Question: I was checking my Google Analytics Realtime Overview and I found the following.
Is it harmful to my site? Should I take any precautions?

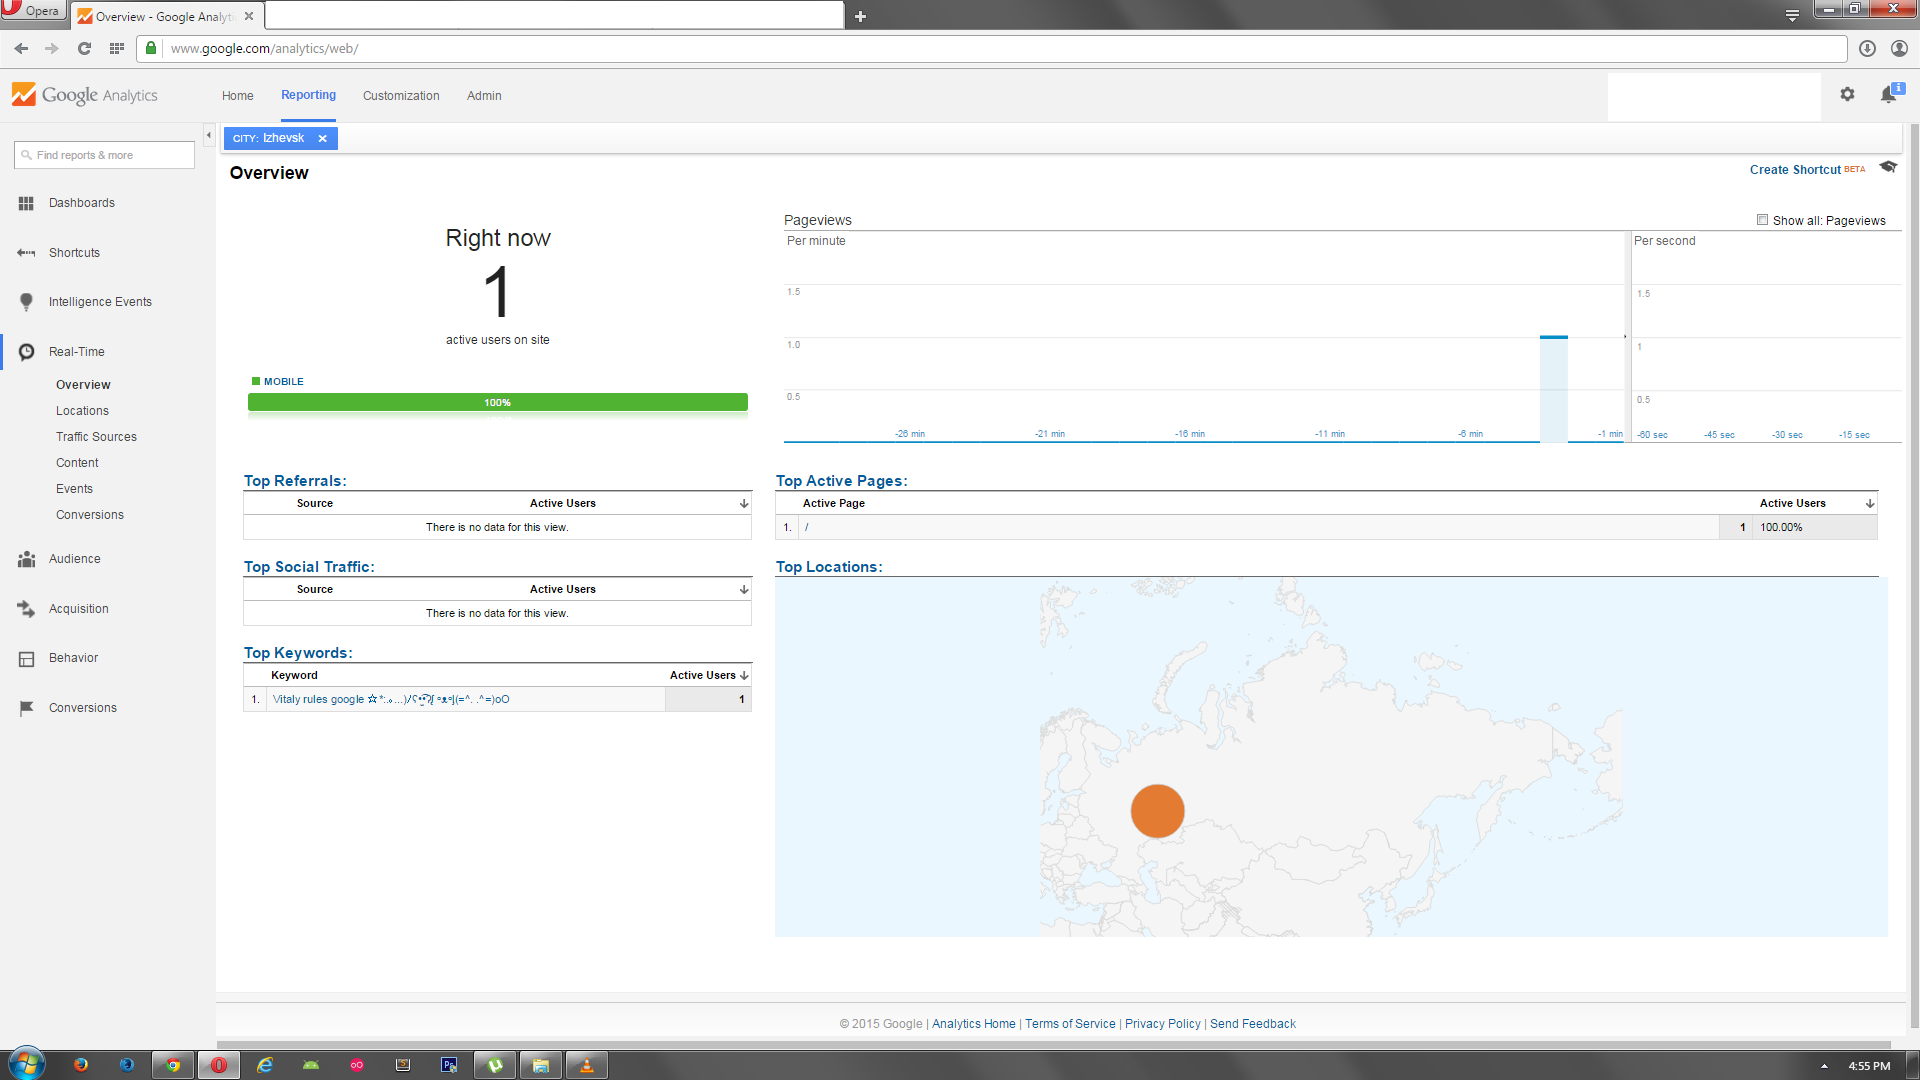
Answer: : The person behind this is back again, this time sending spam as a with a similar message:
> Vitaly rules google *:. . :*
-_(tsu)_/-(tthYi tth)(th_th)(@_@)l(tth_tthl)( deg ? deg)"(D)no?**? ool(=^ ^=)oO
The method in the original answer was only for keyword spam. For a more comprehensive solution, the following guide will help prevent this and any other type of spam in Google Analytics.
<URL>
---
This is Spam. Vitaly is the name behind some of the last Referrer Spam hitting Google Analytics. But this time is using a different method with keywords.
This type of spam so you don't have to worry about security on your site. The only thing you should do is in GA to .
- Go to in Google Analytics- Select the you want to filter > > - In choose > Exclude Filter - : - : Enter
And here you can find information about this specific issue
<URL>
Related answers <URL>